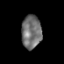
Tissue: prostate
Cell type: B cells
Senescence score: 0.3349
Nuclear area (px): 647
Mean DAPI intensity: 113.819